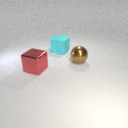
large red metal cube in front of large cyan rubber cube